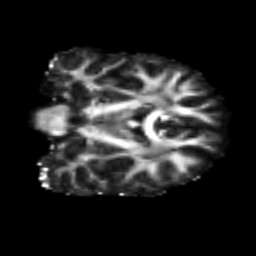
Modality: FA
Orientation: coronal
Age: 24
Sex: female
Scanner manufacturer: siemens
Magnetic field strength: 3 T
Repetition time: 2.3 s
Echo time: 0.085 s